Question: iOS includes setFinishedSelectedImage:withFinishedUnselectedImage: for customize the tab bar.
I created a few textures with a 49 height, and I saw a strange black border at the bottom. Then, after adding an alpha channel, I realized the problem was that the images were displaced about 4 points up. I send you a screenshot.
Moreover, this one has the same problem (the black strange line), although is difficult to see it.
<URL>

This is the code:
UIImage *selectedImage0 = [UIImage imageNamed:@"count_button_pressed"];
UIImage *unselectedImage0 = [UIImage imageNamed:@"count_button_released"];
'''
UIImage *selectedImage1 = [UIImage imageNamed:@"date_button_pressed"];
UIImage *unselectedImage1 = [UIImage imageNamed:@"date_button_released"];
UIImage *selectedImage2 = [UIImage imageNamed:@"stats_button_pressed"];
UIImage *unselectedImage2 = [UIImage imageNamed:@"stats_button_released"];
UITabBar *tabBar = self.tabBar;
UITabBarItem *item0 = [tabBar.items objectAtIndex:0];
UITabBarItem *item1 = [tabBar.items objectAtIndex:1];
UITabBarItem *item2 = [tabBar.items objectAtIndex:2];
[item0 setFinishedSelectedImage:selectedImage0 withFinishedUnselectedImage:unselectedImage0];
[item1 setFinishedSelectedImage:selectedImage1 withFinishedUnselectedImage:unselectedImage1];
[item2 setFinishedSelectedImage:selectedImage2 withFinishedUnselectedImage:unselectedImage2];
'''
Do you know what happens?
Thanks in advance.
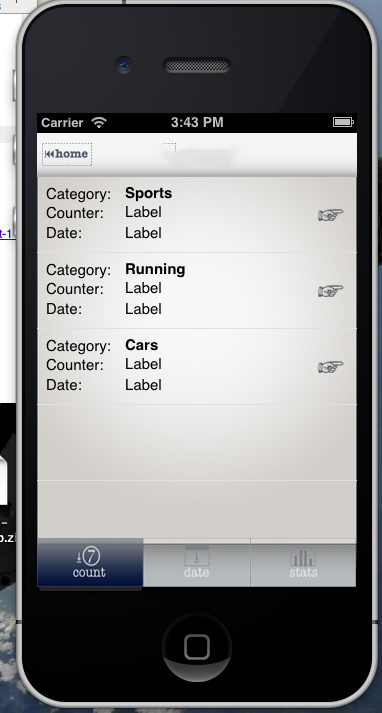
Answer: tabbaritem finished images are not vertically centered on the tabbar, since they are a replacement for standard tab bar item icons.
Tab bar item images are displaced to the top, thus leaving space for the tab bar item title text.
tabbaritem finished images should contain the icon only. To change the selected item background in a tabbar use the selectionIndicatorImage property in UITabBar